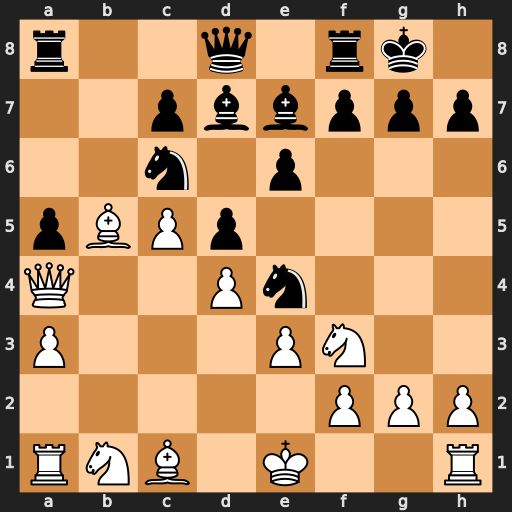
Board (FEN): r2q1rk1/2pbbppp/2n1p3/pBPp4/Q2Pn3/P3PN2/5PPP/RNB1K2R
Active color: w
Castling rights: KQ
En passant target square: -
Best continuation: Bxc6 Bxc6 Qxc6